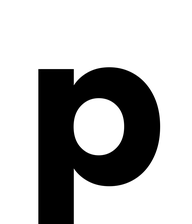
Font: Poppins-Bold